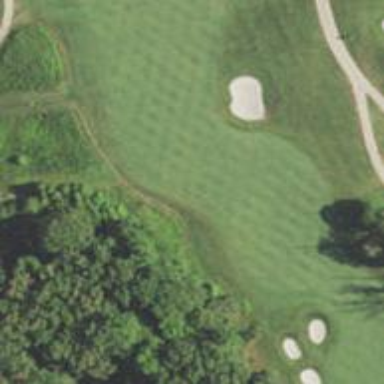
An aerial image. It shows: Golf hole.